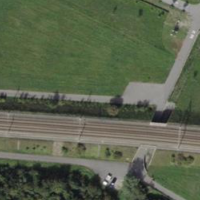
EUNIS habitat code: 24
Species observed at this site:
Phylloscopus collybita
Parus major
Troglodytes troglodytes
Erithacus rubecula
Corvus cornix
Fringilla coelebs
Ptyonoprogne rupestris
Picus viridis
Phylloscopus trochilus
Sylvia atricapilla
Turdus merula